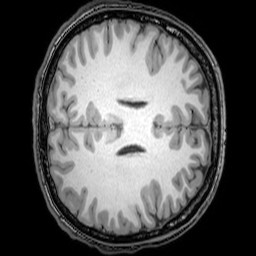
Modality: T1w
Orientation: axial
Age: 22
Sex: male
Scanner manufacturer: philips
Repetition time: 0.008203 s
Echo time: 0.0038 s